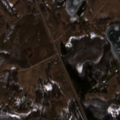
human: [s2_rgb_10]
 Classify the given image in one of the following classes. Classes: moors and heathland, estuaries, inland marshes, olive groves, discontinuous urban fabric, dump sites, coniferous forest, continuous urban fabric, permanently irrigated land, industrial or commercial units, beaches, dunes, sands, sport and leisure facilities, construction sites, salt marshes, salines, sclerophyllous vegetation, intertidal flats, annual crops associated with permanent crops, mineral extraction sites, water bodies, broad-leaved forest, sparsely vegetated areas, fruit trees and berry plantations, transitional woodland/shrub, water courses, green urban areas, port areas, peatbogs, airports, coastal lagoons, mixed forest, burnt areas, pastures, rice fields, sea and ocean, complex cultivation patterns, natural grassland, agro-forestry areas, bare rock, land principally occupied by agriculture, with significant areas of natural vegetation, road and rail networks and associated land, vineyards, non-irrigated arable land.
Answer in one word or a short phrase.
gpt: non-irrigated arable land, pastures, land principally occupied by agriculture, with significant areas of natural vegetation, broad-leaved forest, mixed forest